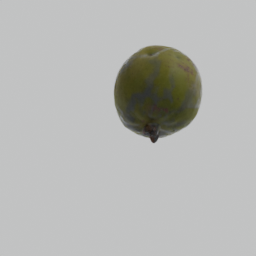
Label: nature